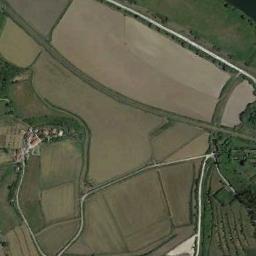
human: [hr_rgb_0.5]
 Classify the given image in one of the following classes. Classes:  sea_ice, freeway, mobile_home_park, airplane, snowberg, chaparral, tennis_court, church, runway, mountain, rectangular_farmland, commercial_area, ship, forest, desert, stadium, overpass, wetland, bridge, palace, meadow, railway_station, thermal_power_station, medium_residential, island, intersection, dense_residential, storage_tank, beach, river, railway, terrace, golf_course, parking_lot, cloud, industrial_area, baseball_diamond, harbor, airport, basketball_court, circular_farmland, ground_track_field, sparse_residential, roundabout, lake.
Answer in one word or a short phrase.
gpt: terrace